Question: The below SQL query is supposed to show a teacher availability. There are 4 possible booking types - AM, PM, Full Day and Hourly. If there's an AM booking, the text in the cell should show PM, if there's a PM booking, it should show AM, if there's a full day booking, or both an AM and a PM booking, it should show 'xxx'. This all works fine.
Now, I move on to the hourly bookings. It is safe to assume there is only ever going to be 2 hourly bookings for each day, 1 for the AM (start time <= 12pm) and 1 for PM (end time > 12pm), meaning we should show 'xxx'. However I am really struggling to get this to show.
'''
WITH Bookings AS
( SELECT TeacherID,
[WeekDay] = DATENAME(WEEKDAY, BookingDate),
[Status] = CASE
WHEN [3] > 1 THEN 'XXX'
WHEN ([0] > 0 AND [1] > 0) THEN 'XXX'
WHEN [2] > 0 THEN 'XXX'
WHEN [0] > 0 THEN 'PM'
WHEN [1] > 0 THEN 'AM'
WHEN [3] > 0 AND CONVERT(time(0), EndTime) <= CONVERT(time(0), '12:00:00') THEN 'PM'
WHEN [3] > 0 AND CONVERT(time(0), StartTime) >= CONVERT(time(0), '12:00:00') THEN 'AM'
WHEN [3] > 0 AND CONVERT(time(0), StartTime) <= CONVERT(time(0), '12:00:00') AND CONVERT(time(0), EndTime) >= CONVERT(time(0), '12:00:00') THEN 'XXX'
END
FROM ( SELECT TeacherID, BookingDate, BookingDuration, StartTime, EndTime, [x] = 1
FROM BookingDays where (Status = 0 or Status IS NULL)
) BookingDays
PIVOT
( SUM(x)
FOR BookingDuration IN ([0], [1], [2], [3])
) pvt
WHERE BookingDate >= DATEADD(ww, DATEDIFF(ww,0,'04/22/2013'), 0) AND BookingDate <= DATEADD(ww, DATEDIFF(ww,0,'04/22/2013'), 6)
), PivotedBookings AS
( SELECT *
FROM Bookings
PIVOT
( MAX([Status])
FOR [WeekDay] IN ([Monday], [Tuesday], [Wednesday], [Thursday], [Friday])
) pvt
)
SELECT ID,Firstname,Surname,Band,'PS' + CONVERT(varchar(50),DefaultChargeRateDaily) + '/' + 'PS' + CONVERT(varchar(50), DefaultPayRateDaily) as 'BandRates',Telephone,Mobile,Teacher,TeacherAssistant,KeyStage,MAX(Monday) Monday,MAX(Tuesday) Tuesday,MAX(Wednesday) Wednesday,MAX(Thursday) Thursday,MAX(Friday) Friday, Notes
FROM (
SELECT t.ID,
t.Firstname,
t.Surname,
tb.Band,
t.DefaultChargeRateDaily,
t.DefaultPayRateDaily,
t.Telephone,
t.Mobile,
t.Teacher,
t.TeacherAssistant,
CASE WHEN t.Nursery > 0 THEN 'NUR' WHEN t.Reception > 0 THEN 'REC' WHEN t.Year1 > 0 THEN 'Y1' WHEN t.Year2 > 0 THEN 'Y2' WHEN t.Year3 > 0 THEN 'Y3' WHEN t.Year4 > 0 THEN 'Y4' WHEN t.Year5 > 0 THEN 'Y5' WHEN t.Year6 > 0 THEN 'Y6' WHEN t.Year7 > 0 THEN 'Y7' WHEN t.Year8 > 0 THEN 'Y8' WHEN t.Year9 > 0 THEN 'Y9' WHEN t.Year10 > 0 THEN 'Y10' WHEN t.Year11 > 0 THEN 'Y11' WHEN t.ALevel > 0 THEN 'ALevel' END + ' - ' + CASE WHEN t.ALevel > 0 THEN 'ALevel' WHEN t.Year11 > 0 THEN 'Y11' WHEN t.Year10 > 0 THEN 'Y10' WHEN t.Year9 > 0 THEN 'Y9' WHEN t.Year8 > 0 THEN 'Y7' WHEN t.Year6 > 0 THEN 'Y6' WHEN t.Year5 > 0 THEN 'Y6' WHEN t.Year4 > 0 THEN 'Y4' WHEN t.Year3 > 0 THEN 'Y3' WHEN t.Year2 > 0 THEN 'Y2' WHEN t.Year1 > 0 THEN 'Y1' WHEN t.Reception > 0 THEN 'REC' WHEN t.Nursery > 0 THEN 'NUR' ELSE '' END as 'KeyStage',
Monday = CASE WHEN an.Date = DATEADD(ww, DATEDIFF(ww,0,'04/22/2013'), 0) AND an.TeacherID = t.ID THEN an.Text WHEN t.Status = 0 THEN 'XXX' ELSE COALESCE(pb.Monday, '') END,
Tuesday = CASE WHEN an.Date = DATEADD(ww, DATEDIFF(ww,0,'04/22/2013'), 1) AND an.TeacherID = t.ID THEN an.Text WHEN t.Status = 0 THEN 'XXX' ELSE COALESCE(pb.Tuesday, '') END,
Wednesday = CASE WHEN an.Date = DATEADD(ww, DATEDIFF(ww,0,'04/22/2013'), 2) AND an.TeacherID = t.ID THEN an.Text WHEN t.Status = 0 THEN 'XXX' ELSE COALESCE(pb.Wednesday, '') END,
Thursday = CASE WHEN an.Date = DATEADD(ww, DATEDIFF(ww,0,'04/22/2013'), 3) AND an.TeacherID = t.ID THEN an.Text WHEN t.Status = 0 THEN 'XXX' ELSE COALESCE(pb.Thursday, '') END,
Friday = CASE WHEN an.Date = DATEADD(ww, DATEDIFF(ww,0,'04/22/2013'), 4) AND an.TeacherID = t.ID THEN an.Text WHEN t.Status = 0 THEN 'XXX' ELSE COALESCE(pb.Friday, '') END,
Notes
FROM Teachers t
LEFT JOIN PivotedBookings pb
ON pb.TeacherID = t.ID
LEFT JOIN TeacherBands tb
ON tb.ID = t.Band
LEFT JOIN AvailabilityNotes an
ON t.ID = an.TeacherID
WHERE t.Active = 0 and (t.Status = 1 or t.Status = 0) and t.PrimarySchool = 1
) T1
GROUP BY ID,Firstname,Surname,Telephone,Mobile,Teacher,TeacherAssistant,KeyStage,Notes,DefaultChargeRateDaily,DefaultPayRateDaily,Band
ORDER BY Surname,Firstname asc
'''
The first part generates the following -
'''
SELECT TeacherID,
[WeekDay] = DATENAME(WEEKDAY, BookingDate),
[Status] = CASE
WHEN [3] > 1 THEN 'XXX'
WHEN ([0] > 0 AND [1] > 0) THEN 'XXX'
WHEN [2] > 0 THEN 'XXX'
WHEN [0] > 0 THEN 'PM'
WHEN [1] > 0 THEN 'AM'
WHEN [3] > 0 AND CONVERT(time(0), EndTime) <= CONVERT(time(0), '12:00:00') THEN 'PM'
WHEN [3] > 0 AND CONVERT(time(0), StartTime) >= CONVERT(time(0), '12:00:00') THEN 'AM'
WHEN [3] > 0 AND CONVERT(time(0), StartTime) <= CONVERT(time(0), '12:00:00') AND CONVERT(time(0), EndTime) >= CONVERT(time(0), '12:00:00') THEN 'XXX'
END
FROM ( SELECT TeacherID, BookingDate, BookingDuration, StartTime, EndTime, [x] = 1
FROM BookingDays where (Status = 0 or Status IS NULL)
) BookingDays
PIVOT
( SUM(x)
FOR BookingDuration IN ([0], [1], [2], [3])
) pvt
WHERE BookingDate >= DATEADD(ww, DATEDIFF(ww,0,'04/22/2013'), 0) AND BookingDate <= DATEADD(ww, DATEDIFF(ww,0,'04/22/2013'), 6)
'''
Table columns:
'''
TeacherID | WeekDay | Status
9386 Monday PM
9386 Tuesday AM
9386 Wednesday XXX
9763 Monday PM
9763 Tuesday AM
9763 Wednesday XXX
9927 Monday PM
9927 Tuesday AM
9927 Wednesday XXX
10358 Monday PM
10358 Monday AM
'''
We can see here, the last 2 rows need merging and showing in the status column as XXX.
An example is shown in the screenshot below. Highlighted yellow, it is showing PM. However, there is 2 hourly bookings (BookingDuration ID 3), one 10:00am - 11:00am and another 14:00 - 15:00. THerefore, this should show XXX, rather than PM/AM.

I hope this makes sense!
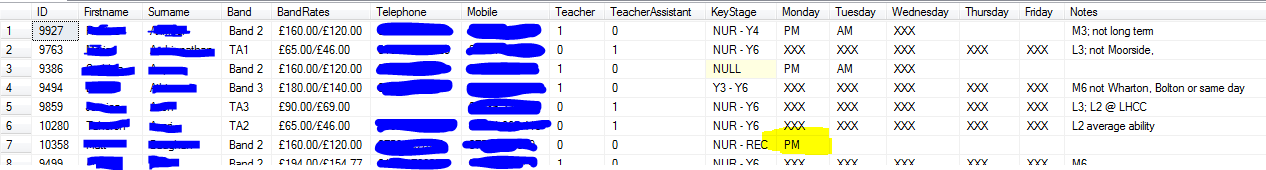
Answer: Your problem can be traced back to the first query:
'''
FROM ( SELECT TeacherID, BookingDate, BookingDuration, StartTime, EndTime, [x] = 1
FROM BookingDays
WHERE (Status = 0 OR Status IS NULL)
) BookingDays
PIVOT
( SUM(x)
FOR BookingDuration IN ([0], [1], [2], [3])
) pvt
'''
The idea of this was to get an ouput where there was one row per day per teacher, with the addition of 'StartTime' and 'EndTime' to the subquery it is not guaranteed that you will get one row per teacher per day, because two records may have different start/end times for the same date, to get around this you could use:
'''
| TeacherID | BookingDate | BookingDuration | StartTime | EndTime |
|-----------+-------------+-----------------+-----------+---------|
| 1 | 20130422 | 3 | 10:00 | 11:00 |
| 1 | 20130422 | 3 | 13:00 | 14:00 |
'''
In the booking CTE this would return (if you added start/endtime to select list, but removing them would not make it one row):
'''
| TeacherID | WeekDay | Status | StartTime | EndTime |
|-----------+---------|--------+-----------+---------|
| 1 | Monday | 'AM' | 10:00 | 11:00 |
| 1 | Monday | 'PM' | 13:00 | 14:00 |
'''
If you used the following
'''
FROM ( SELECT TeacherID,
BookingDate,
BookingDuration,
StartTime = MIN(StartTime) OVER(PARTITION BY TeacherID, BookingDate),
EndTime = MIN(StartTime) OVER(PARTITION BY TeacherID, BookingDate)
[x] = 1
FROM BookingDays
WHERE (Status = 0 OR Status IS NULL)
) BookingDays
PIVOT
( SUM(x)
FOR BookingDuration IN ([0], [1], [2], [3])
) pvt
'''
Using windowed functions you can ensure only the same StartTime and EndTime will be returned per Teacher/day combination you would get:
'''
| TeacherID | WeekDay | Status | StartTime | EndTime |
|-----------+---------|--------+-----------+---------|
| 1 | Monday | 'XXX' | 10:00 | 14:00 |
'''
You would then not need to merge the rows later on in your query.
Another change you need to make is to change the CASE Statement in for 'Status' slightly, so you get a full query as:
'''
WITH Bookings AS
( SELECT TeacherID,
[WeekDay] = DATENAME(WEEKDAY, BookingDate),
[Status] = CASE
WHEN ([0] > 0 AND [1] > 0) THEN 'XXX'
WHEN [2] > 0 THEN 'XXX'
WHEN [0] > 0 THEN 'PM'
WHEN [1] > 0 THEN 'AM'
WHEN [3] > 0 AND StartTime <= CONVERT(TIME, '12:00:00') AND EndTime >= CONVERT(TIME, '12:00:00') THEN 'XXX'
WHEN [3] > 0 AND EndTime <= CONVERT(TIME, '12:00:00') THEN 'PM'
WHEN [3] > 0 AND StartTime >= CONVERT(TIME, '12:00:00') THEN 'AM'
END
FROM ( SELECT TeacherID,
BookingDate,
BookingDuration,
StartTime = CAST(MIN(StartTime) OVER(PARTITION BY TeacherID, BookingDate, BookingDuration) AS TIME),
EndTime = CAST(MAX(EndTime) OVER(PARTITION BY TeacherID, BookingDate, BookingDuration) AS TIME),
[x] = 1
FROM BookingDays
WHERE (Status = 0 OR Status IS NULL)
) BookingDays
PIVOT
( SUM(x)
FOR BookingDuration IN ([0], [1], [2], [3])
) pvt
)
'''
All I have done here is remove the line 'WHEN [3] > 1', just in case there could be two hourly slots both occurring in the AM, or both in the PM (I know you has said it is safe to assume this won't happen but for completeness I have added it), and I have moved the following line higher up:
'''
WHEN [3] > 0 AND StartTime <= CONVERT(TIME, '12:00:00') AND EndTime >= CONVERT(TIME, '12:00:00') THEN 'XXX'
'''
This should be all the changes that are required to get the data in the format you require.
<URL>
As you have said, if there is an hourly slot in the morning and an afternoon slot, or the other way round, the above will fail. I think if you change your case statement to the below this should get around the problem.
'''
[Status] = CASE
WHEN ([0] > 0 AND [1] > 0) THEN 'XXX'
WHEN [2] > 0 THEN 'XXX'
WHEN [3] > 0 AND StartTime <= CONVERT(TIME, '12:00:00') AND EndTime >= CONVERT(TIME, '12:00:00') THEN 'XXX'
WHEN [3] > 0 AND StartTime <= CONVERT(TIME, '12:00:00') AND [1] > 0 THEN 'XXX'
WHEN [3] > 0 AND StartTime >= CONVERT(TIME, '12:00:00') AND [0] > 0 THEN 'XXX'
WHEN [0] > 0 THEN 'PM'
WHEN [1] > 0 THEN 'AM'
WHEN [3] > 0 AND EndTime <= CONVERT(TIME, '12:00:00') THEN 'PM'
WHEN [3] > 0 AND StartTime >= CONVERT(TIME, '12:00:00') THEN 'AM'
END
'''